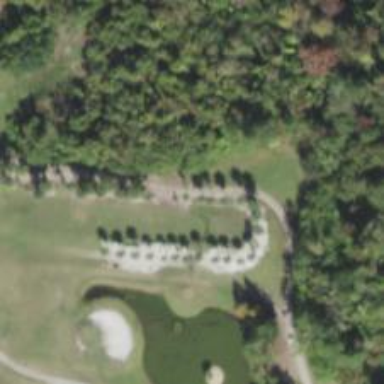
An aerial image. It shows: Golf cartpath that is also road path.